Field crop: maize
Growth stage: 2
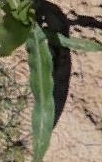
Species: maize